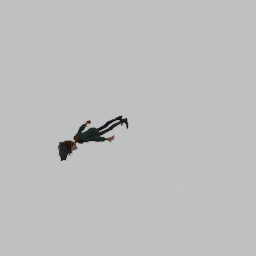
Label: people